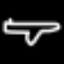
Label: airplane